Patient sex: F
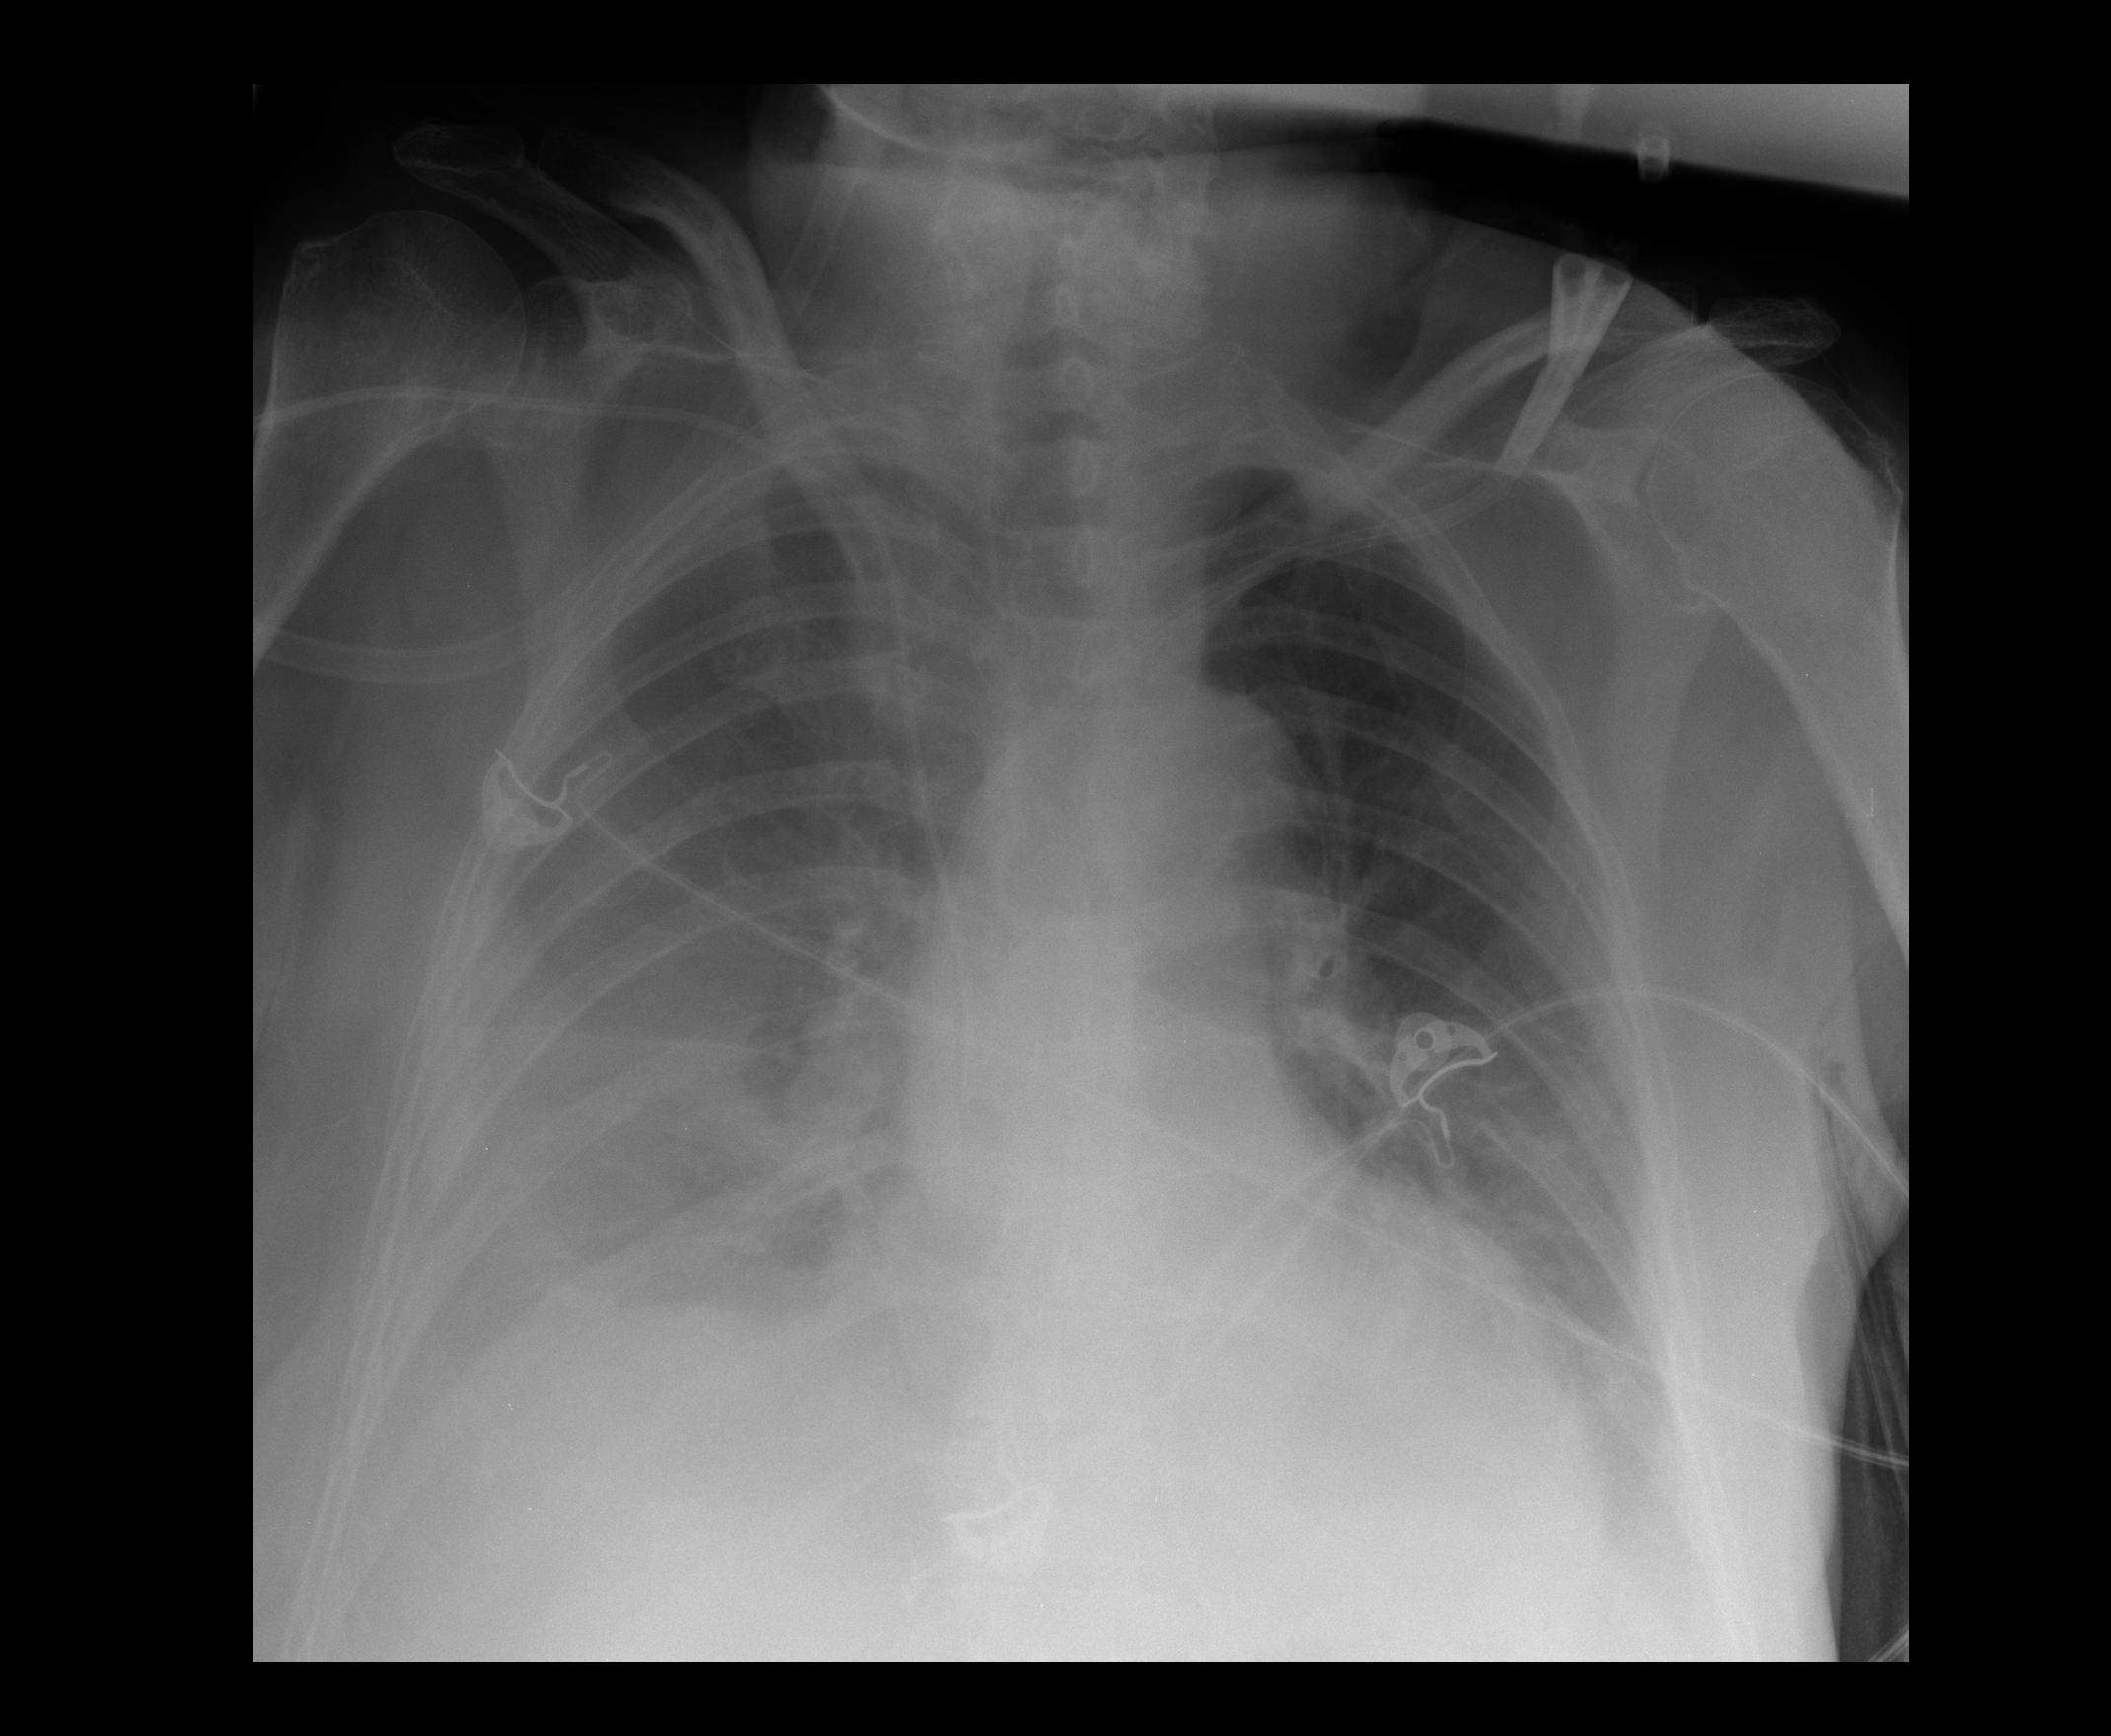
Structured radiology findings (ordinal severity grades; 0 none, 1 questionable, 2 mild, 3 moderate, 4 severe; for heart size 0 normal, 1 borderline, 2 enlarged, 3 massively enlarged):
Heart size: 0
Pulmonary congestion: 0
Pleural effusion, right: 2
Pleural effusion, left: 2
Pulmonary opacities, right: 1
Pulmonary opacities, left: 0
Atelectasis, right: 2
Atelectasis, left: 2